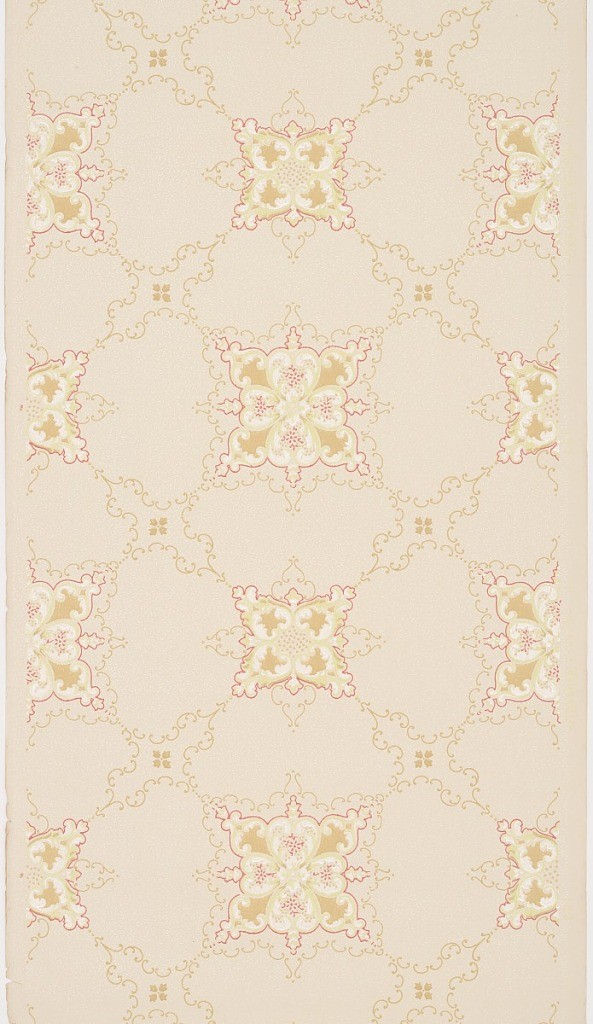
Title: Ceiling paper
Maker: Carey Bros. W.P. Mfg. Co., Philadelphia, Pennsylvania, founded 1882
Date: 1905–1915
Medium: Machine-printed paper, liquid mica
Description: Trellis or grid pattern formed by irregular lines, larger geometric shapes at intersections. Printed in pink, green, and tan with white mica highlights, on light tan background covered with white mica hash marks.